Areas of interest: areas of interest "Shopping Mall"
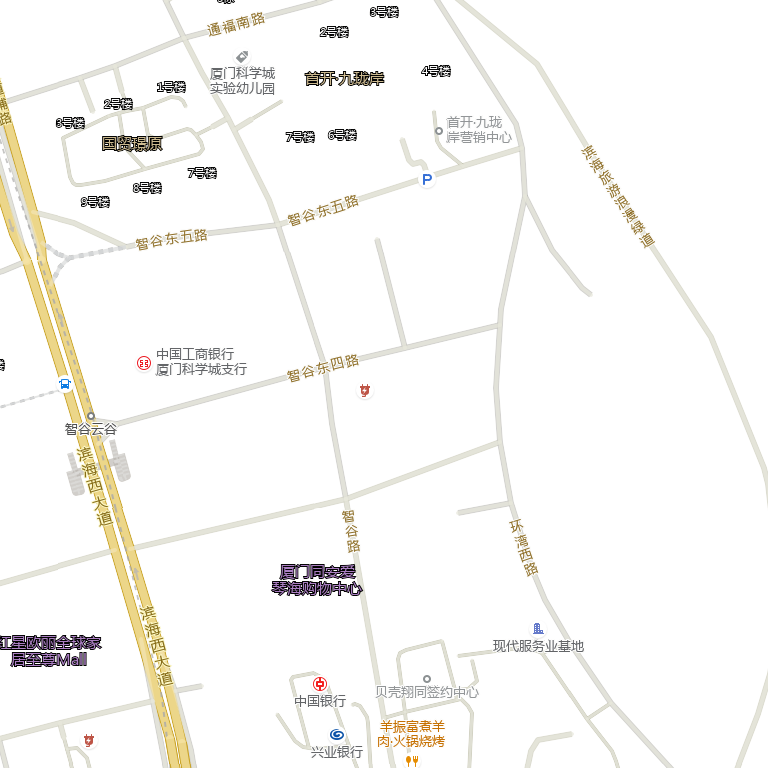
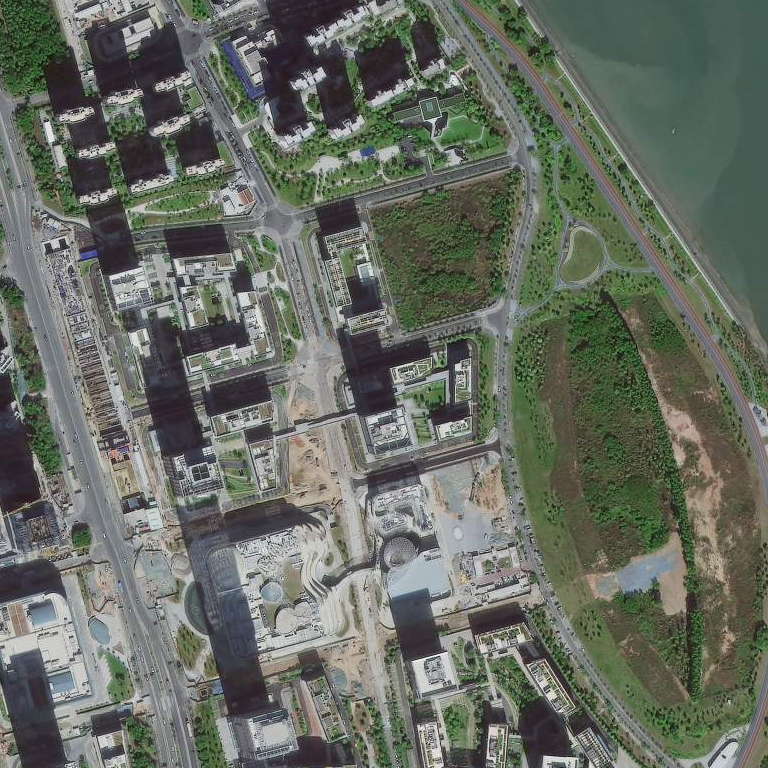